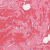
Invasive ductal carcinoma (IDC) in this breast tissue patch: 0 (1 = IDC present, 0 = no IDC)